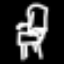
Label: chair